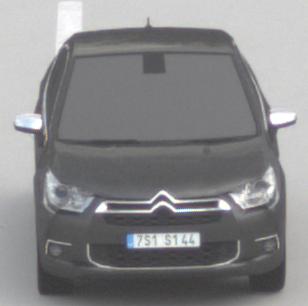
Make: Citroen
Model: DS 4 VTi 120
Detailed model: DS 4
Model produced from: 2011/05
Model produced until: 2015/01
Doors: 5
Color: gray
Road condition: dry road
Daytime: morning or afternoon
Contrast: low contrast